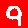
Digit: 9